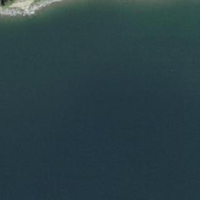
EUNIS habitat code: 14
Species observed at this site:
Corvus corone
Lophophanes cristatus
Troglodytes troglodytes
Pyrrhula pyrrhula
Aythya fuligula
Turdus viscivorus
Fringilla coelebs
Passer domesticus
Lanius collurio
Sylvia atricapilla
Columba palumbus
Turdus merula
Parus major
Erithacus rubecula
Hirundo rustica
Dryocopus martius
Milvus milvus
Phoenicurus ochruros
Regulus regulus
Nucifraga caryocatactes
Falco tinnunculus
Picus viridis
Corvus corax
Motacilla alba
Periparus ater